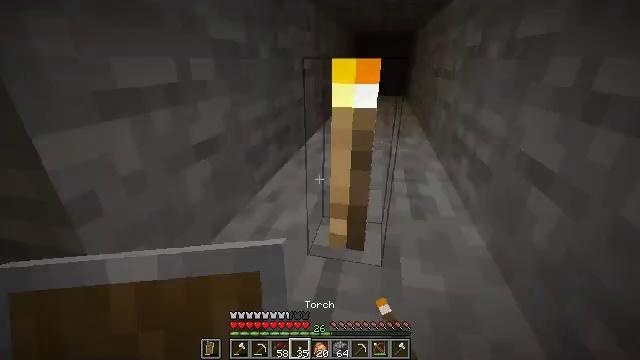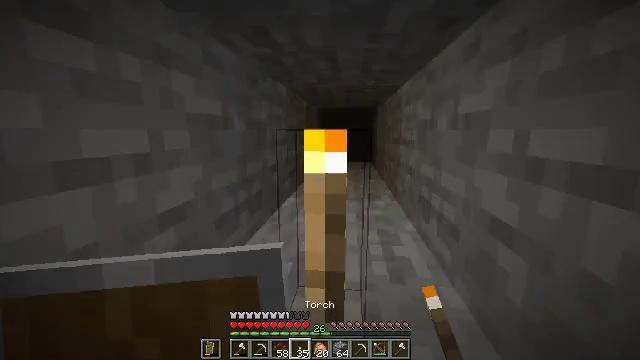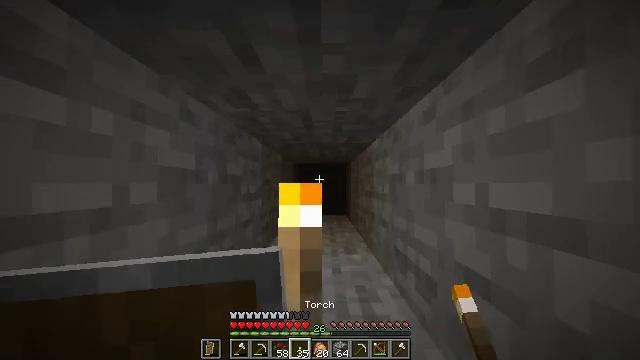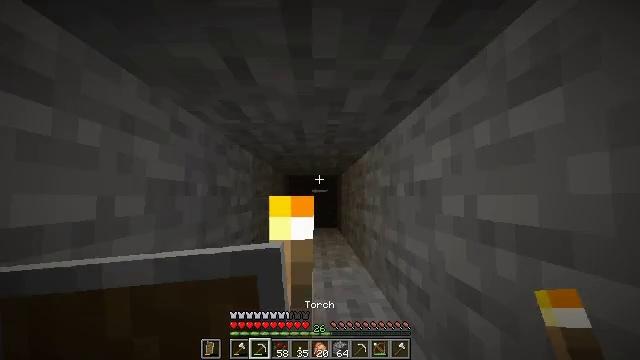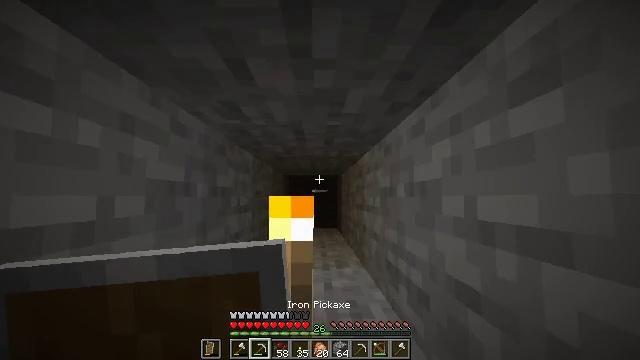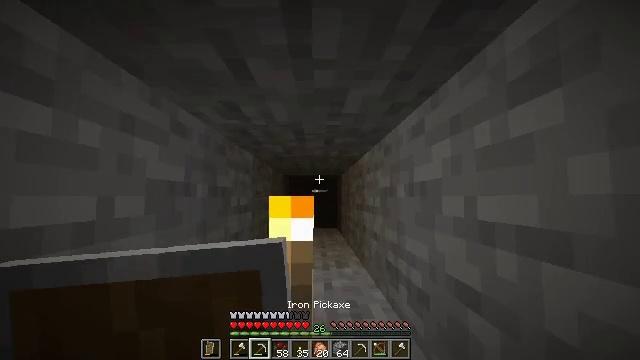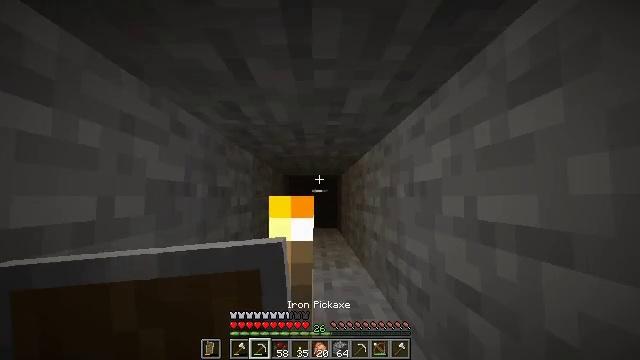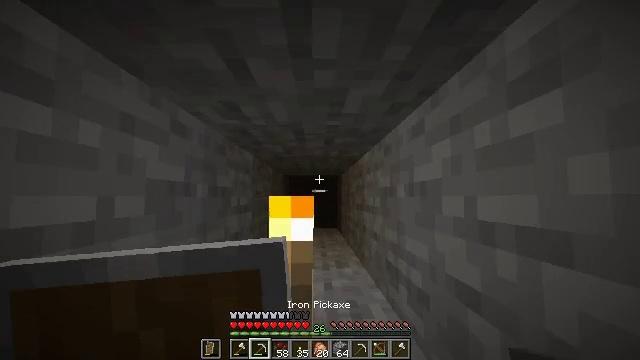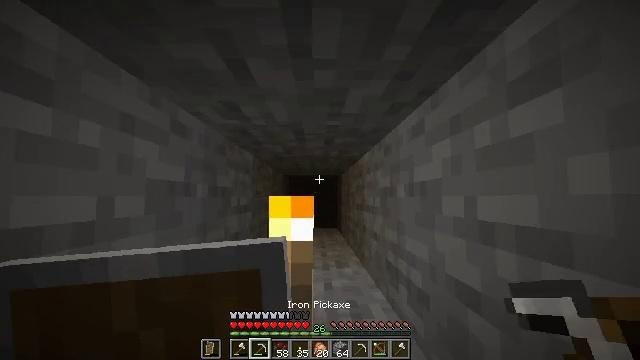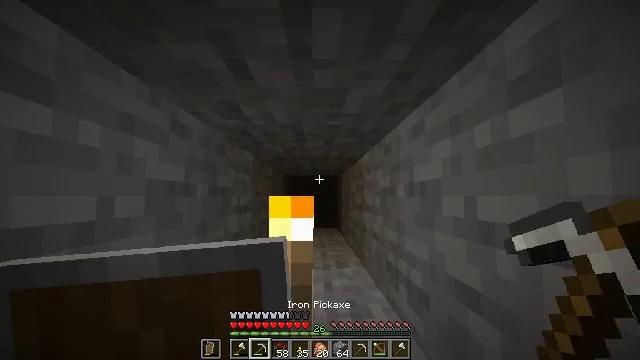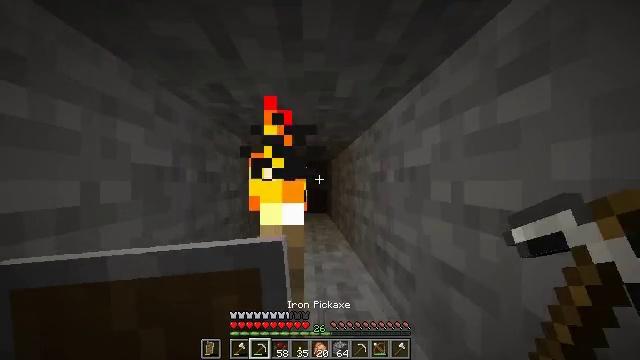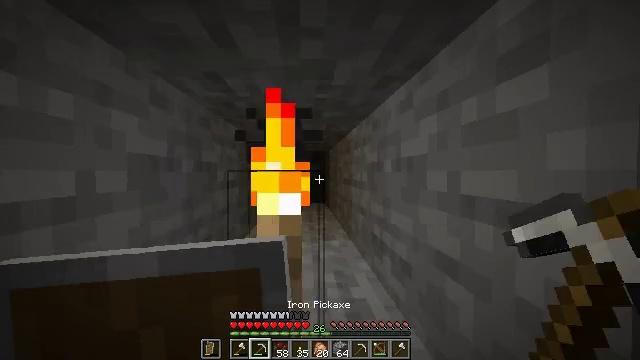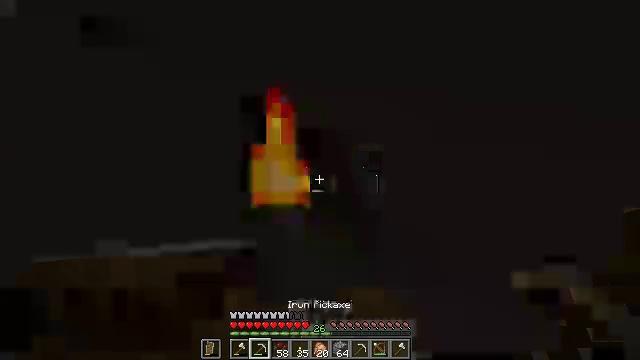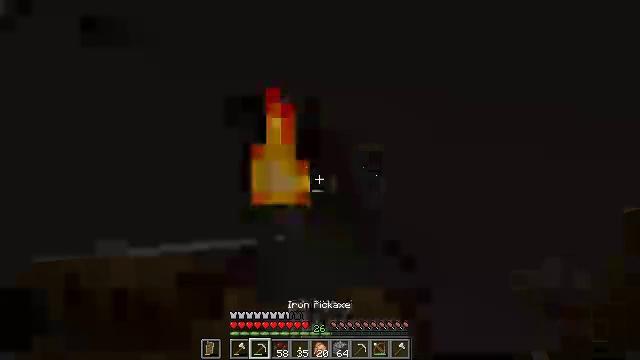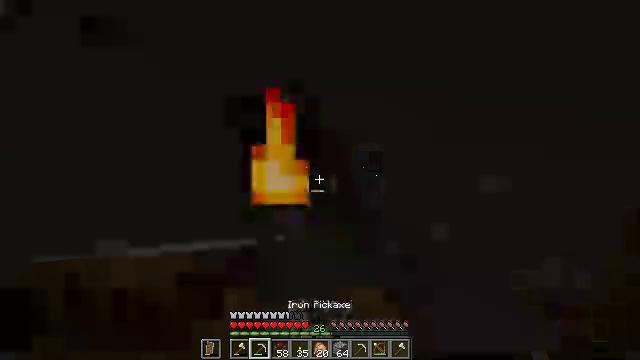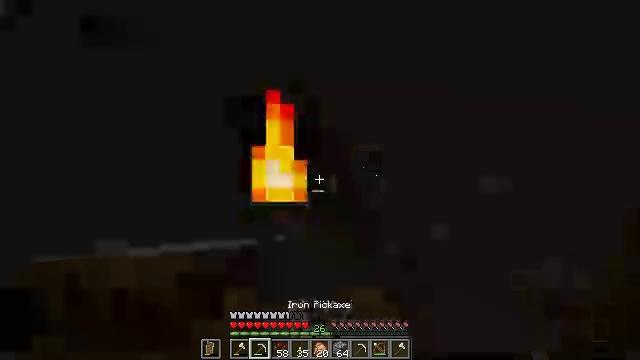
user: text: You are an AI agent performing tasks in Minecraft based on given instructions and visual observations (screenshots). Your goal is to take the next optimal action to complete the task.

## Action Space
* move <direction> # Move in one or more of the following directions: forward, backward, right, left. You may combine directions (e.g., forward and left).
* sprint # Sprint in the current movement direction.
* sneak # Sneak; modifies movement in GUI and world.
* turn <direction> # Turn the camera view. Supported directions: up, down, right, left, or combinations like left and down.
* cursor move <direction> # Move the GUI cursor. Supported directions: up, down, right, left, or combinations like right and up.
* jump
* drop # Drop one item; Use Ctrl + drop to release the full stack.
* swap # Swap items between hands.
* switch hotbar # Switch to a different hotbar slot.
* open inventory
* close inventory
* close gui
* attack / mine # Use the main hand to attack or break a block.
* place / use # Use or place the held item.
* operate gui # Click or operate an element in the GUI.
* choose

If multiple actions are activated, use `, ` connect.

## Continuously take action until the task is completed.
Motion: motion action
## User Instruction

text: Gather the torch from its position.
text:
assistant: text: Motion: turn right and up
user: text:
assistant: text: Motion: turn right and up
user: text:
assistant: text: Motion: turn right and up, switch to hotbar 2
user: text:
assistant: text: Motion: switch to hotbar 2
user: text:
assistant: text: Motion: switch to hotbar 2
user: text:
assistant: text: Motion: no_op
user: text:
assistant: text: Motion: no_op
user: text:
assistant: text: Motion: no_op
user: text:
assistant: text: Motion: no_op
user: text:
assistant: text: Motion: turn right and down
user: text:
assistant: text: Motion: turn down
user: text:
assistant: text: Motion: attack / mine
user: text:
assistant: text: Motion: attack / mine
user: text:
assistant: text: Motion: attack / mine
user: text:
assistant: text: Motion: attack / mine
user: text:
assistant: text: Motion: attack / mine
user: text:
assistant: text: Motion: attack / mine